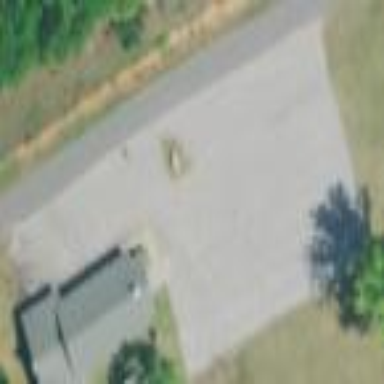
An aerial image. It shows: Asphalt parking area.